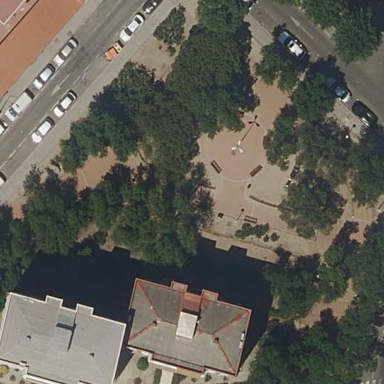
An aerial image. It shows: Park.